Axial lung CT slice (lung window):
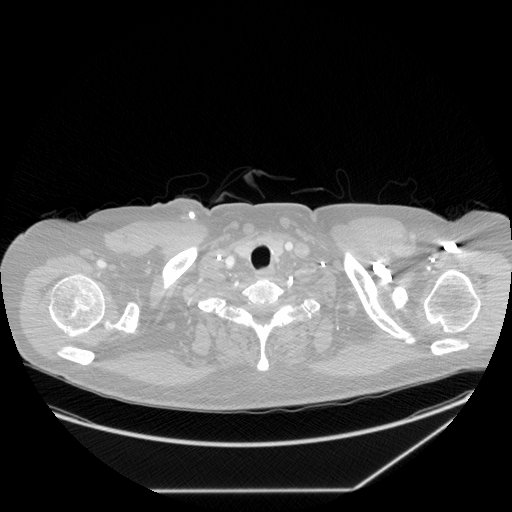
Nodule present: no